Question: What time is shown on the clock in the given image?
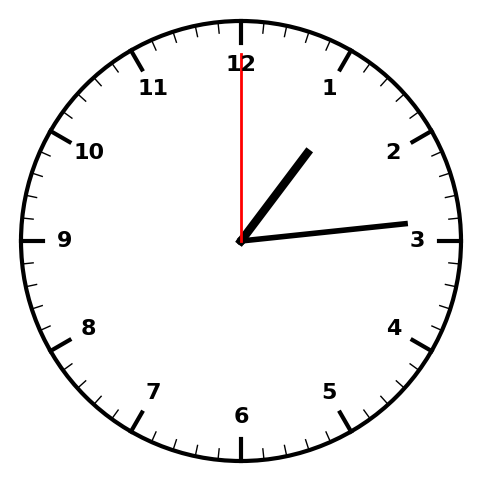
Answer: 01:14:00